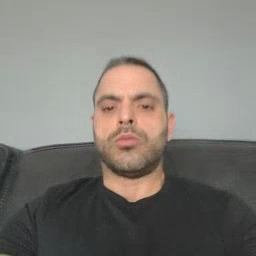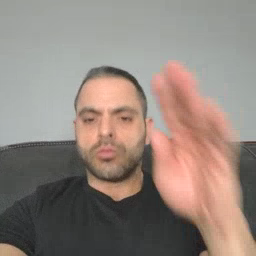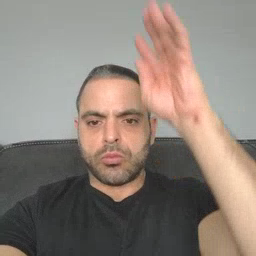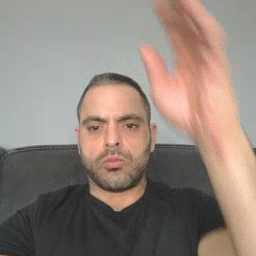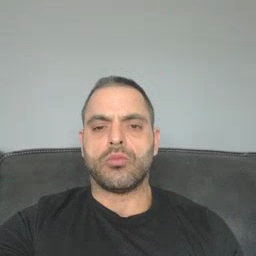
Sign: pretend